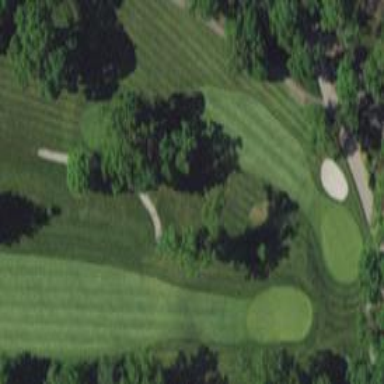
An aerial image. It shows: Golf fairway in the image.